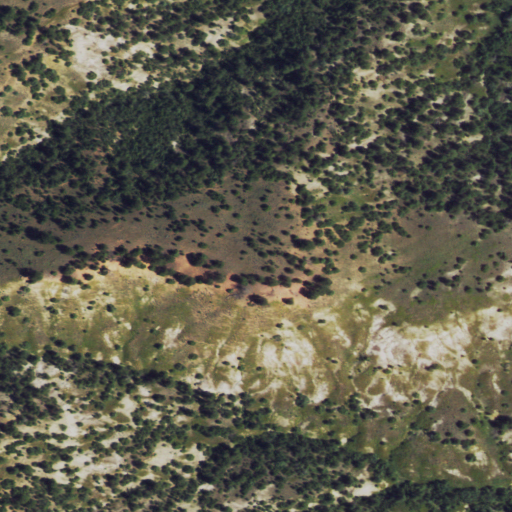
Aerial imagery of mountain in Wyoming named Rochelle Hills containing shrub, grassland, and evergreen forest